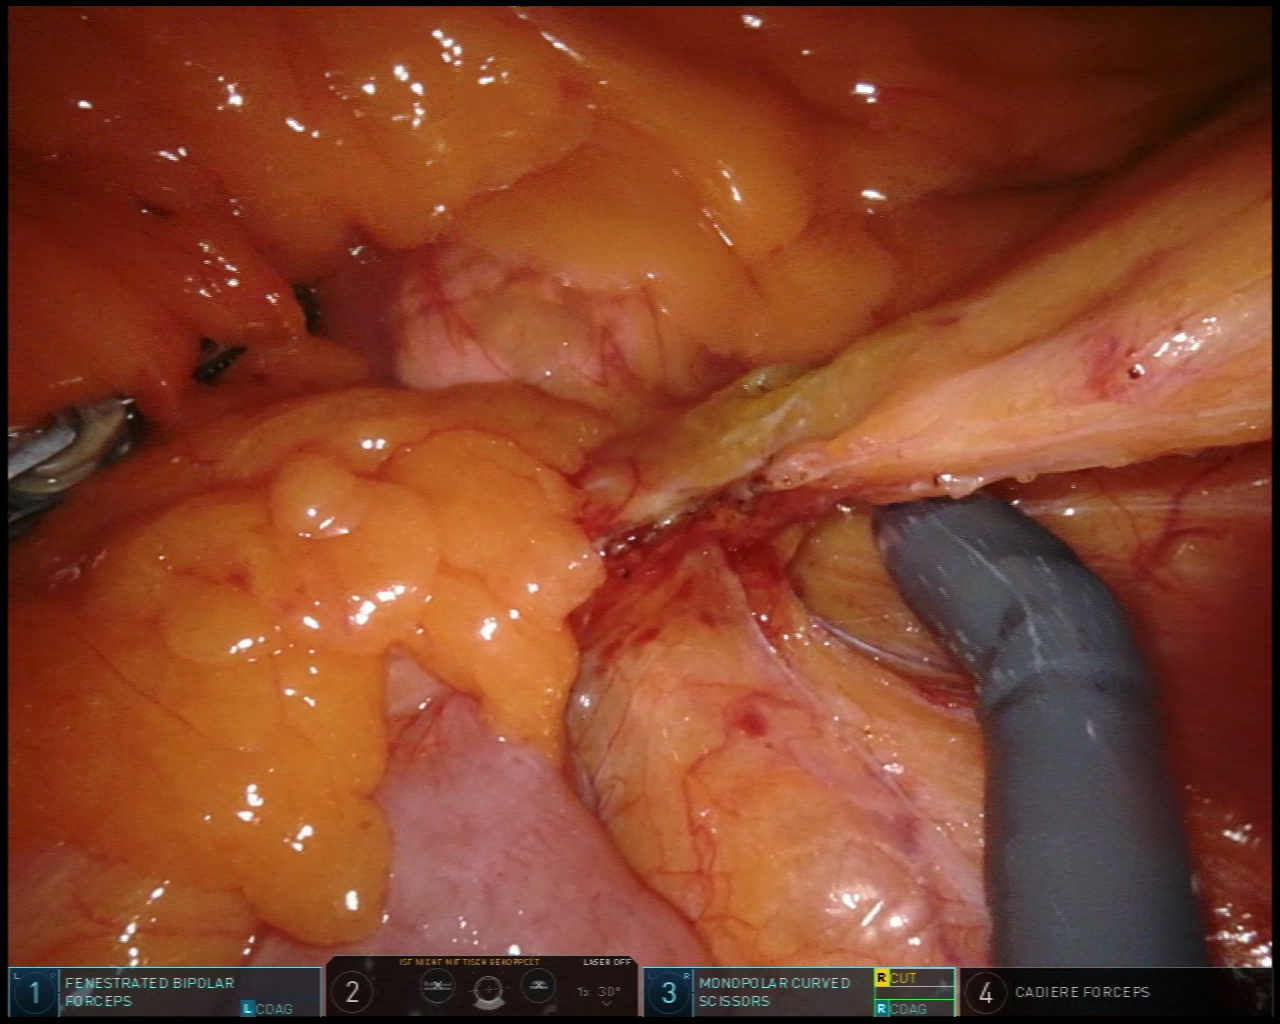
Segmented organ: pancreas
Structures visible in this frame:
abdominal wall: no
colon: no
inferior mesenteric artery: no
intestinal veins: no
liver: no
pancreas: yes
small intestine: yes
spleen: no
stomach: no
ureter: no
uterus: no
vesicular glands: no